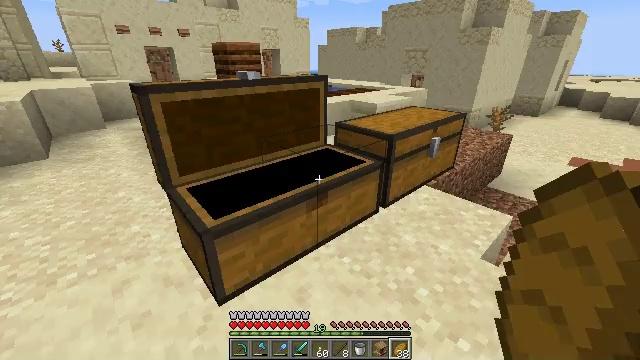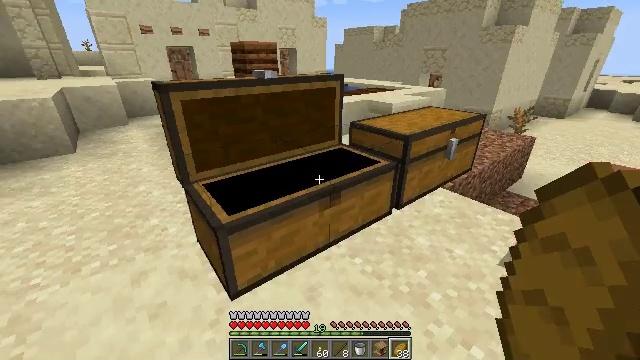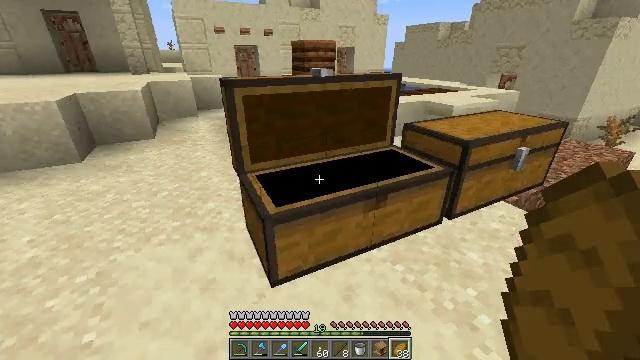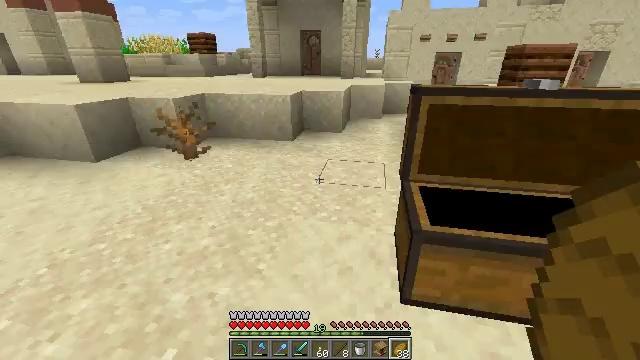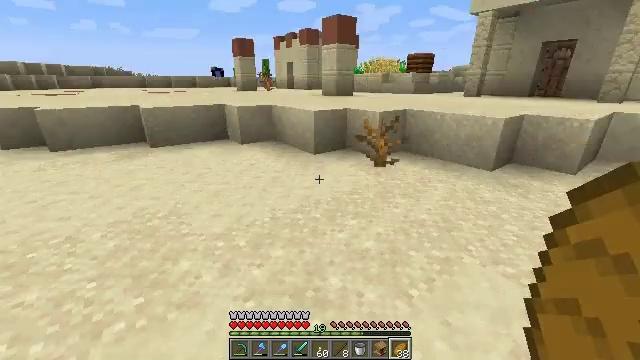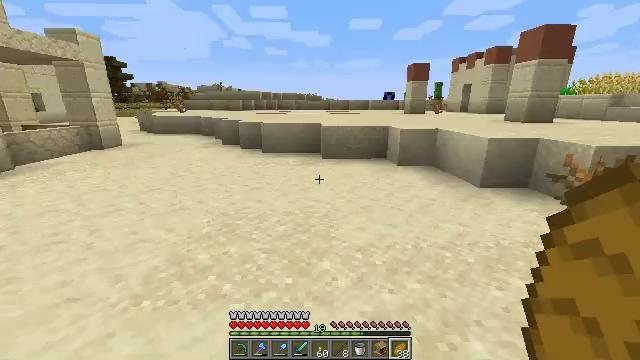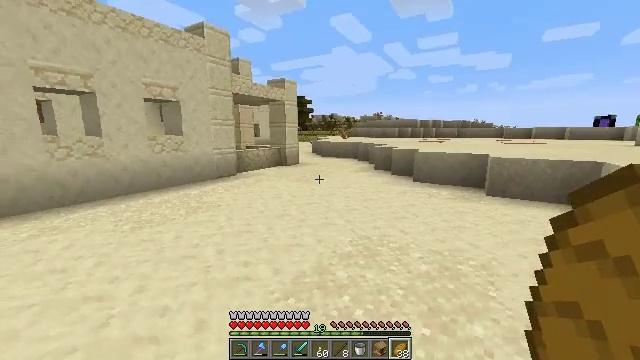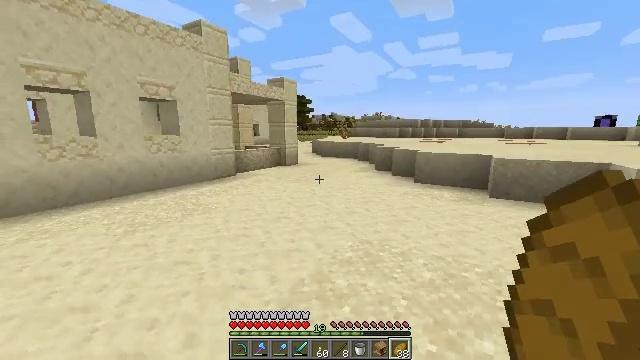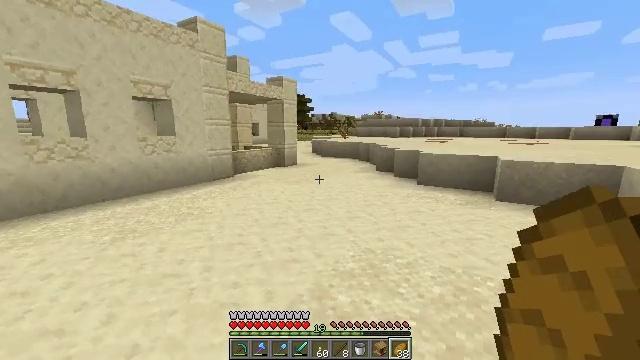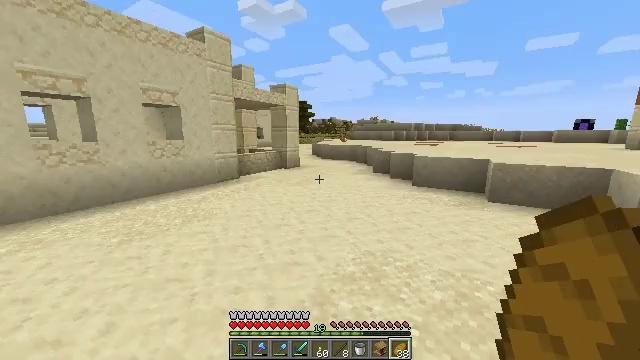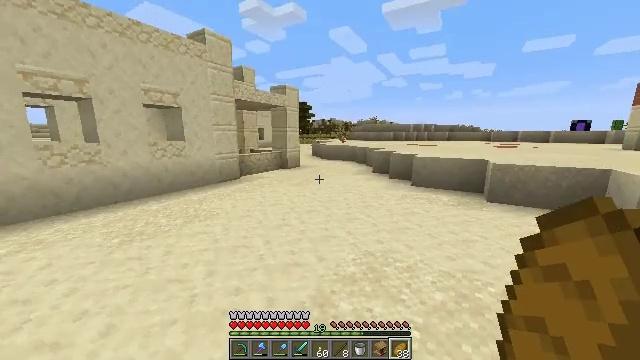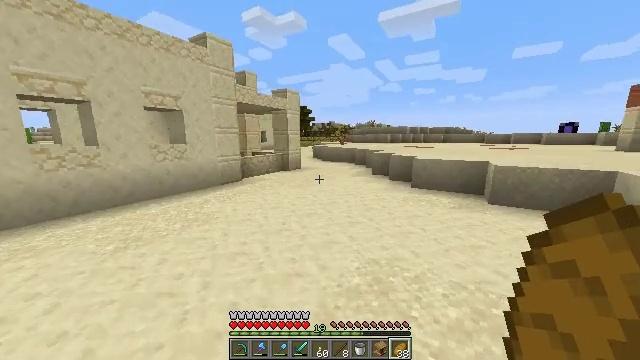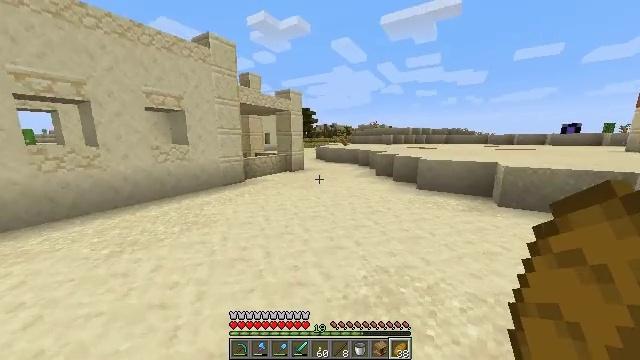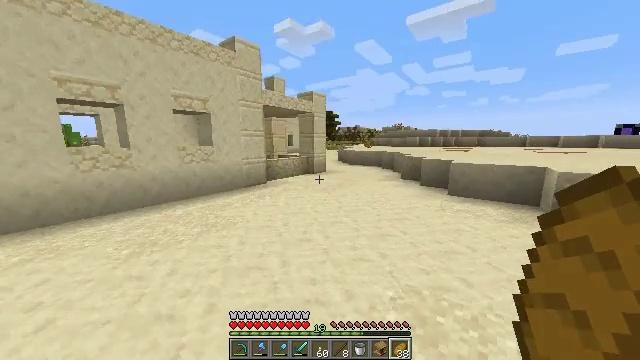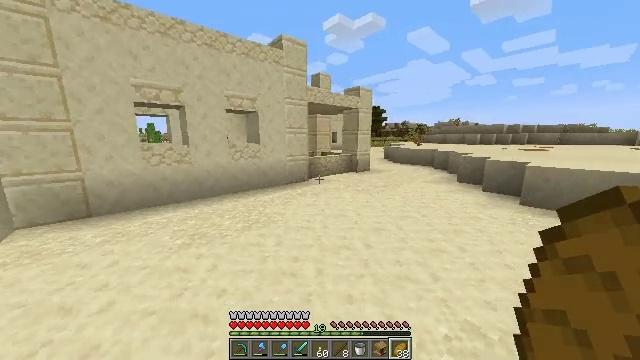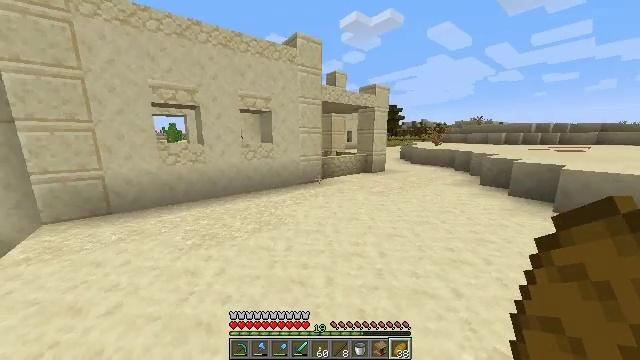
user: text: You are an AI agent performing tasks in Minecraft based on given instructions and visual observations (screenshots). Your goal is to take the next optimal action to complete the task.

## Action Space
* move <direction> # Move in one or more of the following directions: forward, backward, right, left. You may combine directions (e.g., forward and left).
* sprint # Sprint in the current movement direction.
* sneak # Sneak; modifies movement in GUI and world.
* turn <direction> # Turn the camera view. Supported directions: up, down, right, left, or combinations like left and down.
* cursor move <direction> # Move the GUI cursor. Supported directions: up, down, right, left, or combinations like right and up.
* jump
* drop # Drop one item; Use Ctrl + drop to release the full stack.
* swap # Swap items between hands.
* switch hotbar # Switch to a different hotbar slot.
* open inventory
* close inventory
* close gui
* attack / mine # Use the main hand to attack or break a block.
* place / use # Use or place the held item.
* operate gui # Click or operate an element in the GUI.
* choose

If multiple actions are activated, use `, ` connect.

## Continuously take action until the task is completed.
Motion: motion action
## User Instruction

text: Break the potted cactus to collect it.
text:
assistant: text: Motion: turn left, close gui
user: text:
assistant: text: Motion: turn left
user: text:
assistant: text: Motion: turn left and up
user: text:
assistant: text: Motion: turn left and up
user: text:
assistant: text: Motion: turn left and up
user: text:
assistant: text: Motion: move forward, turn left and up
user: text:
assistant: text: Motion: move forward
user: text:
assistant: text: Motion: move forward, sprint
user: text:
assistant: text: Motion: move forward, sprint
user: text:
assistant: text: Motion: move forward, sprint
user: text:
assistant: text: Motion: move forward, sprint
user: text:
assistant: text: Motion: move forward, sprint
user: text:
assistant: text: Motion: move forward, sprint, turn left
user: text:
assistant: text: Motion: move forward, sprint, turn left
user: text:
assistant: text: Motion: move forward, sprint, turn left
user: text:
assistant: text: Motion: move forward, sprint
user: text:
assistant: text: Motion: move forward, sprint
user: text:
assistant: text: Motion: move forward and move right, sprint
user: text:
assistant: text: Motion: move forward and move right, sprint
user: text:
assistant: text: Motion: move forward and move right, sprint
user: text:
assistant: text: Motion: move forward and move right, sprint
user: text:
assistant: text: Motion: move forward and move right, sprint
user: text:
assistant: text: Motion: move forward and move right, sprint
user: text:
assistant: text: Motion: move forward and move right, sprint
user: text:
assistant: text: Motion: move forward and move right, sprint
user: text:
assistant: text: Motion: move forward and move right, sprint
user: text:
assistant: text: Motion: move forward, sprint, turn right
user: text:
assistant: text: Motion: move forward, sprint, turn right
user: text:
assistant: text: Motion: move forward, sprint, turn right
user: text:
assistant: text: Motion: move forward, sprint, turn right, jump